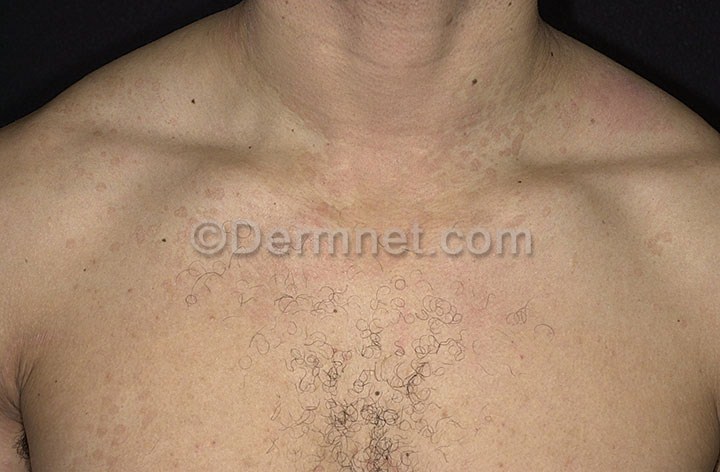
Disease: Tinea Ringworm Candidiasis and other Fungal Infections